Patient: sex M, age 65
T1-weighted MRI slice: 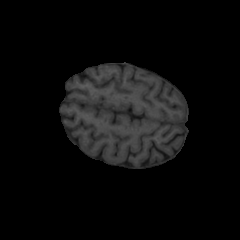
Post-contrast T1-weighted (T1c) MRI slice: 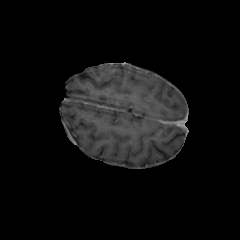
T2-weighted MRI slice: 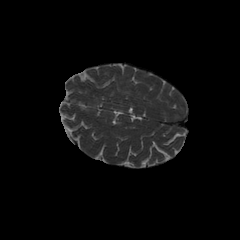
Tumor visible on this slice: no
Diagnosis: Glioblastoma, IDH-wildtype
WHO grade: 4